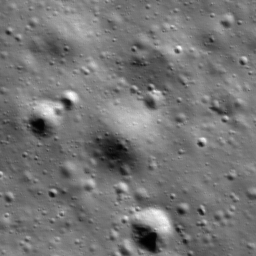
Host type: hard_negative
Lunar coordinates: latitude 65.684, longitude -152.341